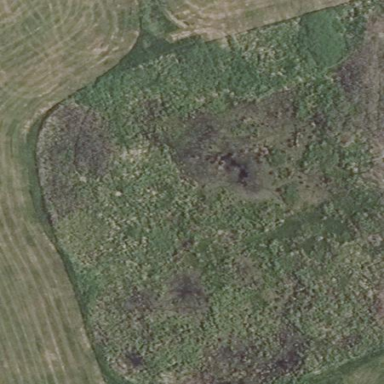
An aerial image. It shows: Beautiful wet meadow natural wetland.